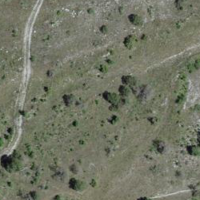
EUNIS habitat code: 45
Species observed at this site:
Aporia crataegi
Melitaea cinxia